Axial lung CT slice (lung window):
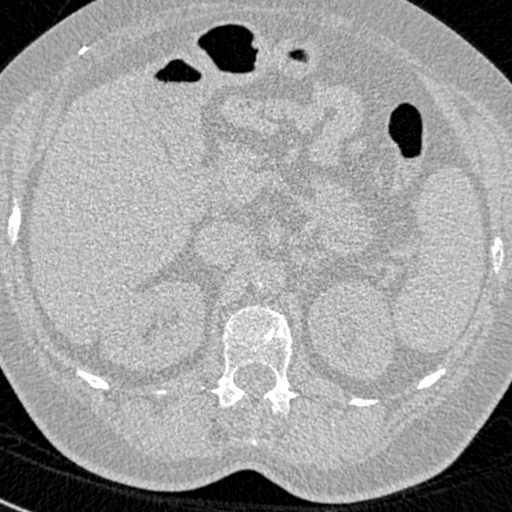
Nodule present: no